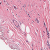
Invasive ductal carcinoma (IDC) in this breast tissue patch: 0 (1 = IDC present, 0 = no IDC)